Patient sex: M
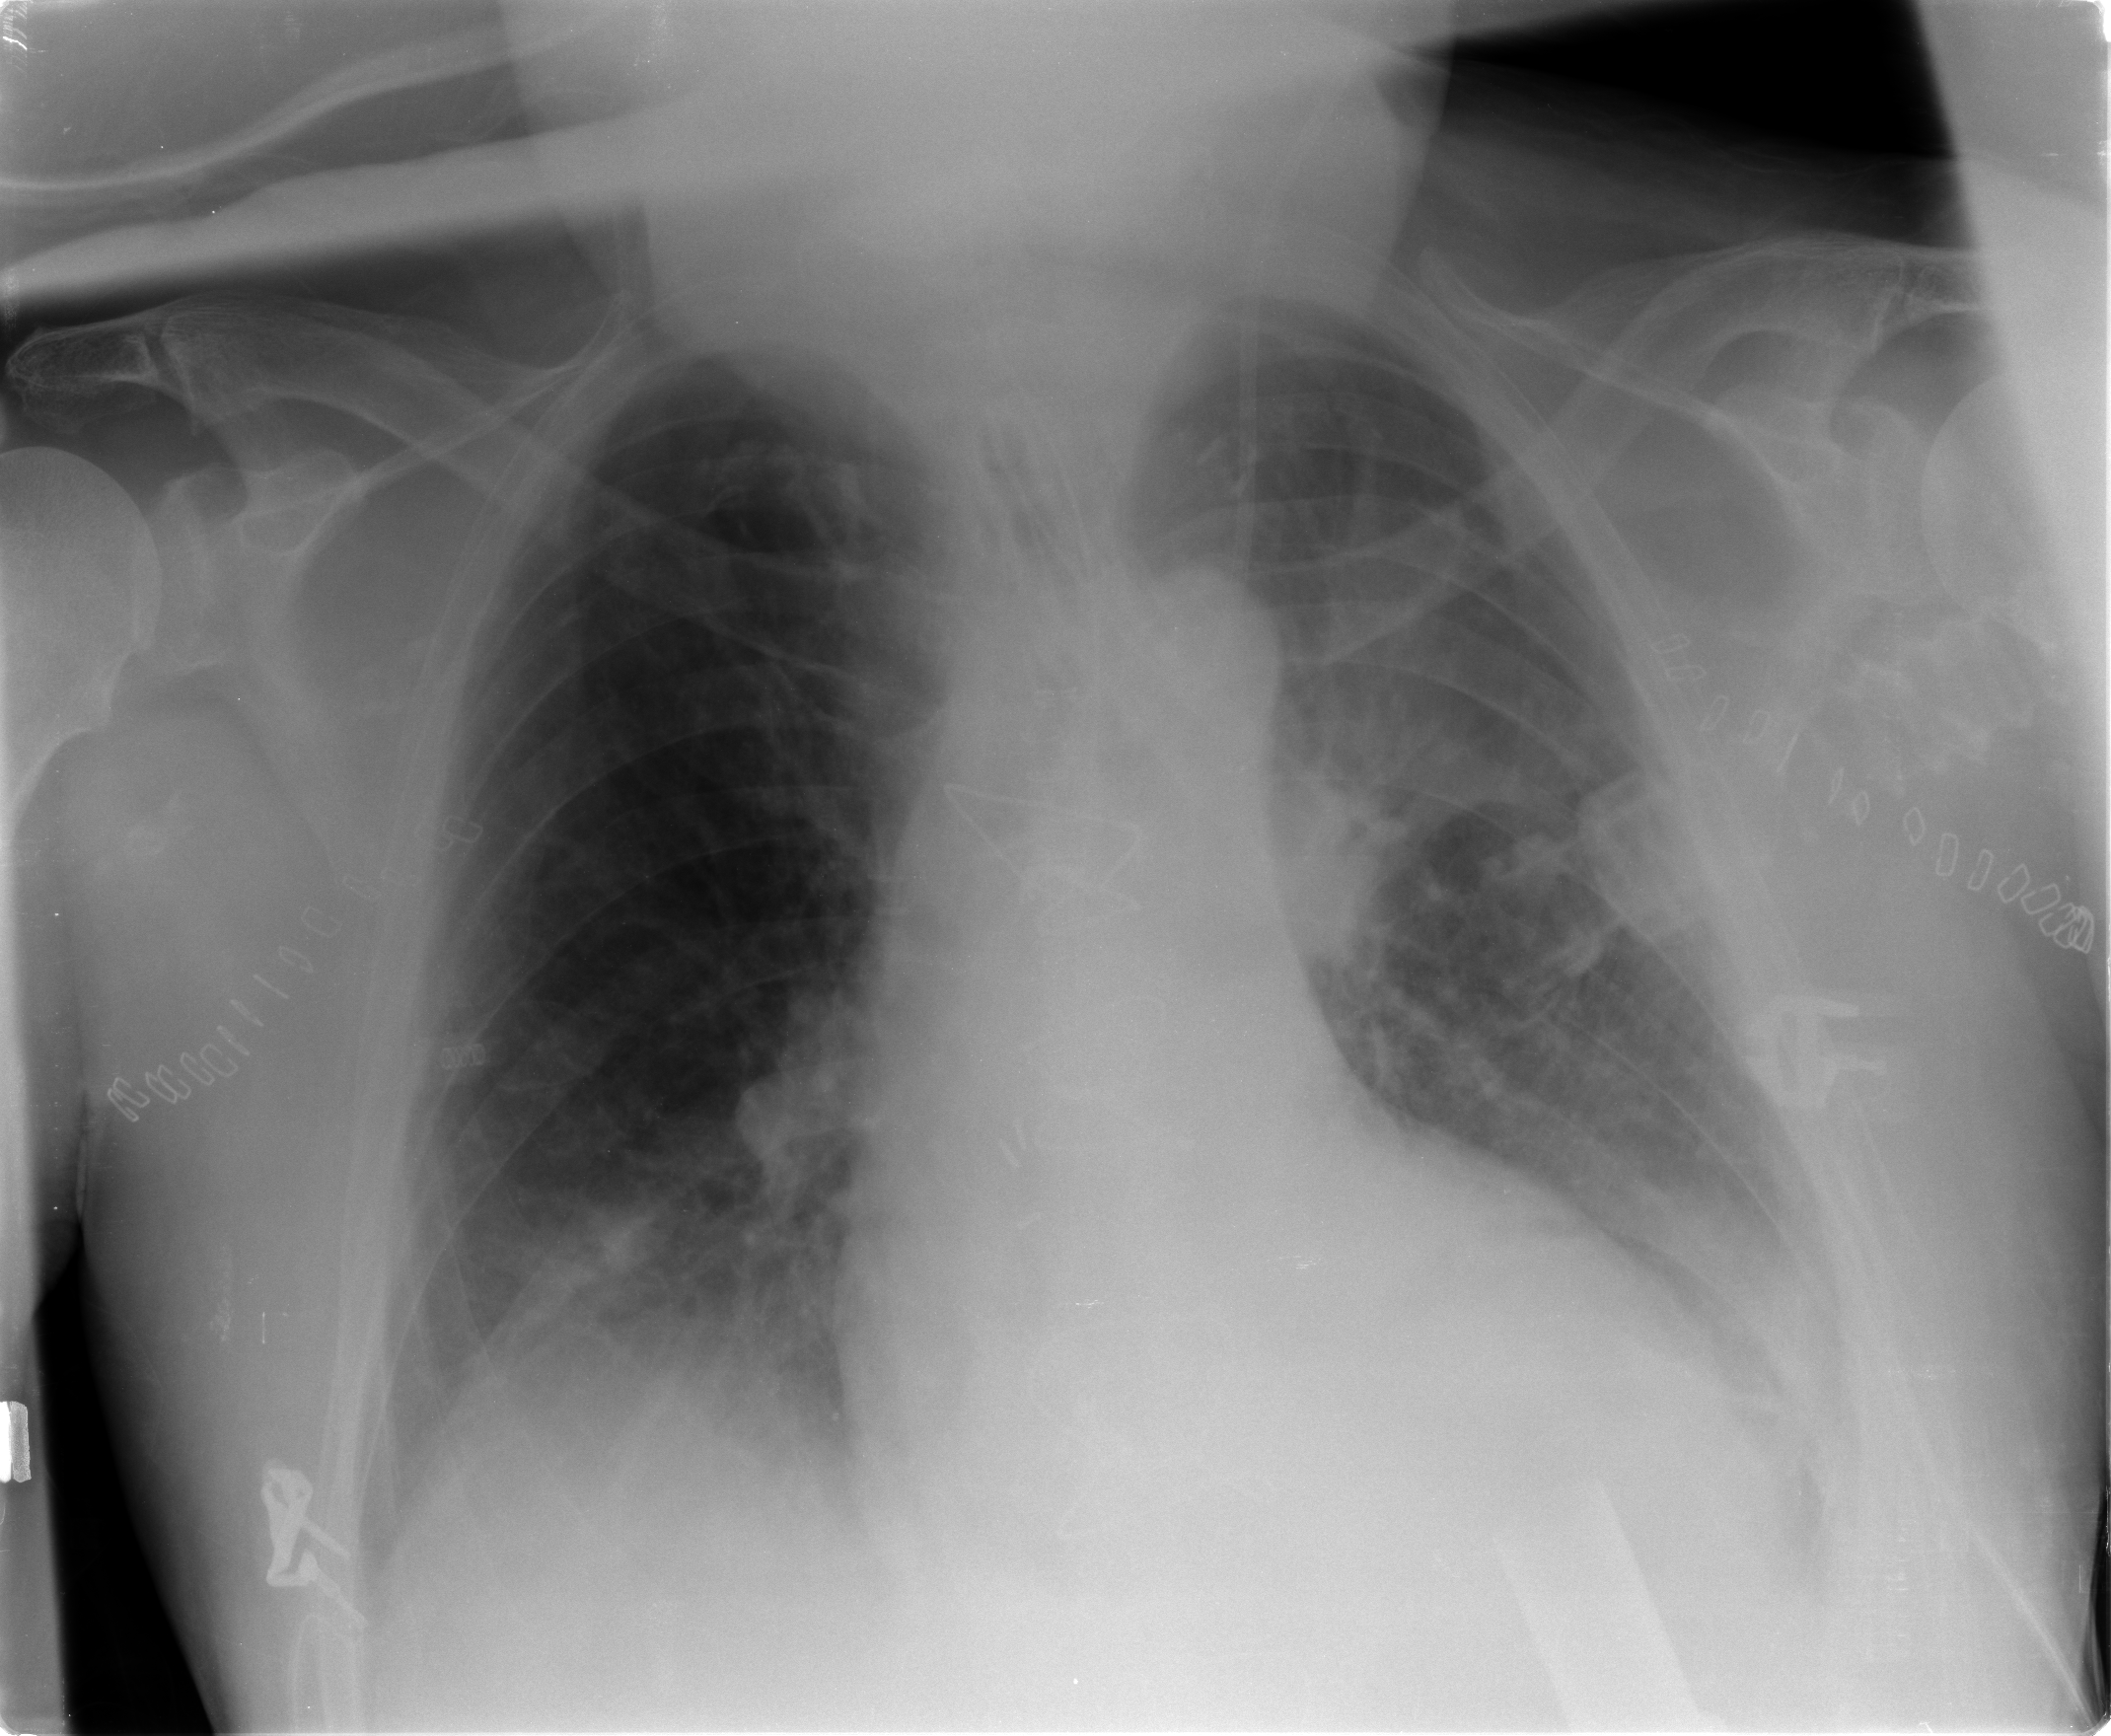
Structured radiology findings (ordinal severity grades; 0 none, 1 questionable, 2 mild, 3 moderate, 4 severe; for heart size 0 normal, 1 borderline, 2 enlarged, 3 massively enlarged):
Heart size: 2
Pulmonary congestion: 2
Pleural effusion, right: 2
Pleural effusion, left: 2
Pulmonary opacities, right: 2
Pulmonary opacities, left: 2
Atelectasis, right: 2
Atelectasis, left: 2